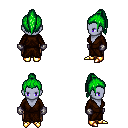
a pixel art fantasy rpg character, female body template, dark elf, purple skin, brown robe, robe skirt, green long topknot hairstyle, metal gloves, gold boots, four views (front, back, left, right), 2x2 character sprite sheet, small pixel art, hard edges, no anti-aliasing